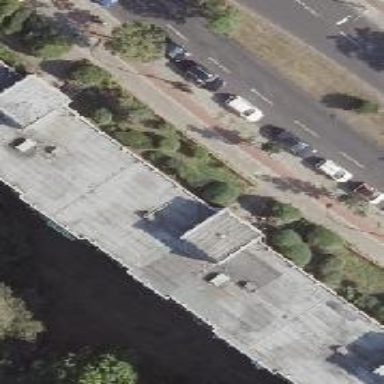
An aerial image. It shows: Flat-roofed apartment building.